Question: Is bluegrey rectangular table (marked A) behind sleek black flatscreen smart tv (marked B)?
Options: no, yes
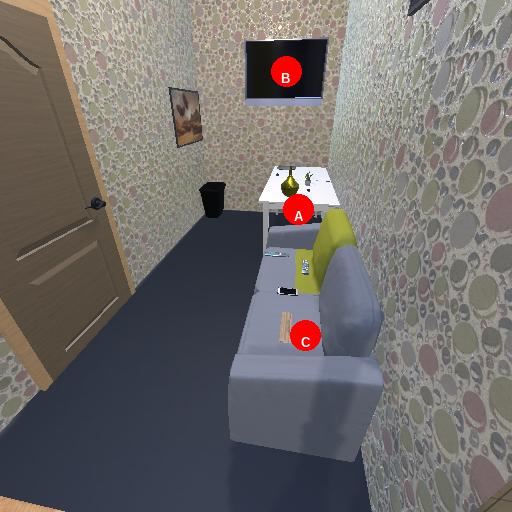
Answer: no